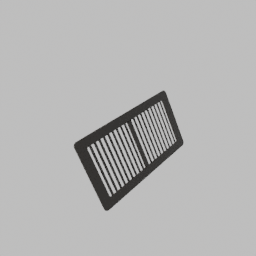
Label: appliances